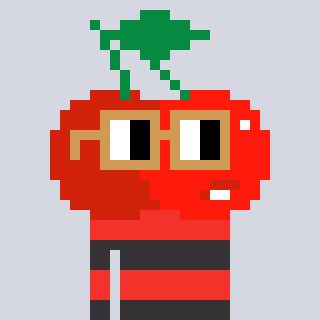
a pixel art character with square brown glasses, a cherry-shaped head and a grayscale-colored body on a cool background